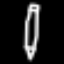
Label: pencil